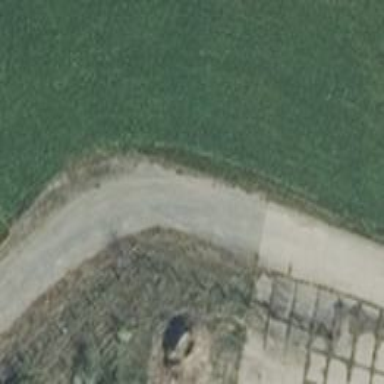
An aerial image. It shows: High-quality track road made of concrete plates.